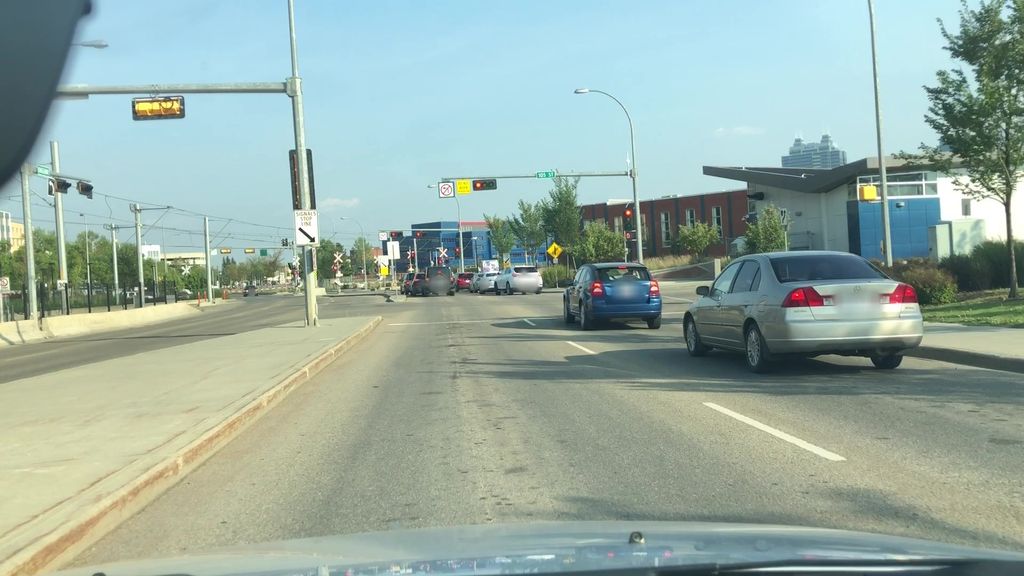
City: edmonton